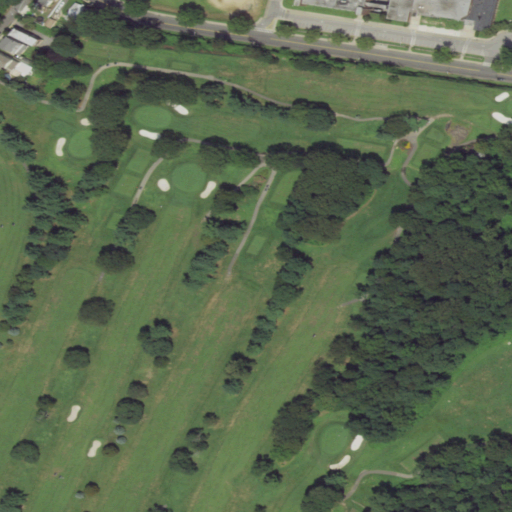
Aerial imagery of mountain in New York named Post Hill containing open development, deciduous forest, low intensity development, medium intensity development, and high intensity development